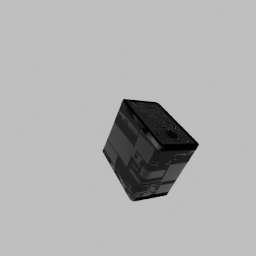
Label: electronics